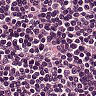
Metastatic tissue present: no